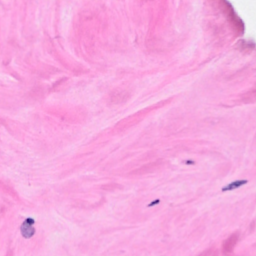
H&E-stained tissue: Breast